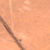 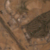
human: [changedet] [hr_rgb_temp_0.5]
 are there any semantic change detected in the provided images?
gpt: A park was built on the right of the road.